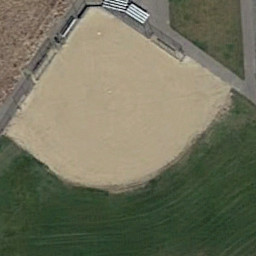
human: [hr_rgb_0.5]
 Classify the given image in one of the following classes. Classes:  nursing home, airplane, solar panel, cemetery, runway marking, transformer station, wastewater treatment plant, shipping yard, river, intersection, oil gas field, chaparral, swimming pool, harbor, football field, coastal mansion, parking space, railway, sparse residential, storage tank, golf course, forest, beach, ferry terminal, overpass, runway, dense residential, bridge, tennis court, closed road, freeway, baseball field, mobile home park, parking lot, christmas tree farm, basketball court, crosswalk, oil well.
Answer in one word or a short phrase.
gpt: baseball field